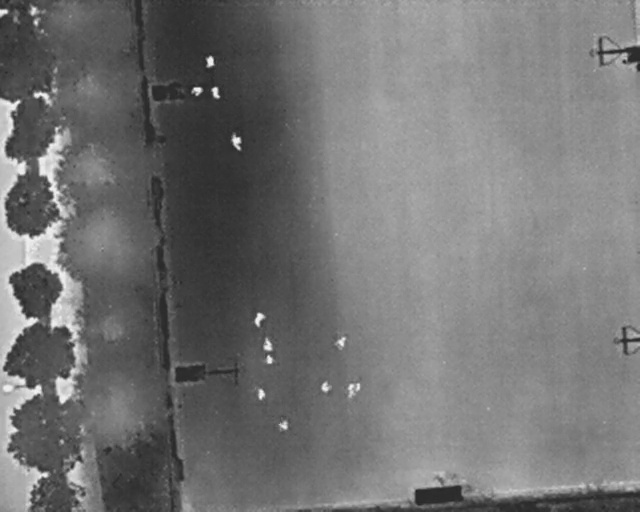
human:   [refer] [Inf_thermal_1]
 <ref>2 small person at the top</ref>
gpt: <box>[[32, 16, 34, 18, 174], [29, 16, 31, 18, 2]]</box>

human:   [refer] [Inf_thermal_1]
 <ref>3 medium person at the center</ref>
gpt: <box>[[39, 61, 41, 63, 16], [51, 65, 54, 68, 16], [40, 66, 43, 68, 2]]</box>

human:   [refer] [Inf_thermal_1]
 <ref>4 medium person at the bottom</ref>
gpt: <box>[[53, 74, 56, 77, 2], [49, 74, 52, 76, 2], [39, 76, 42, 78, 2], [43, 81, 45, 84, 2]]</box>

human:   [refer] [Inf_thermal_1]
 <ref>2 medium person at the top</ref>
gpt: <box>[[31, 11, 33, 13, 2], [35, 26, 38, 29, 173]]</box>